Question: I am trying to write Kafka producer and consumer code in Java using Eclipse.
I am have downloaded the Kafka jar file and loaded as external Jar file. And it solved the dependency problem.
However, there is always a unresolved error and the message looks like below:
'''
Multiple markers at this line
- The type scala.Product cannot be resolved. It is indirectly referenced from required .class files
- The type scala.Serializable cannot be resolved. It is indirectly referenced from required .class
files
'''
I really don't know what is going on and how to fix that error. Thanks.

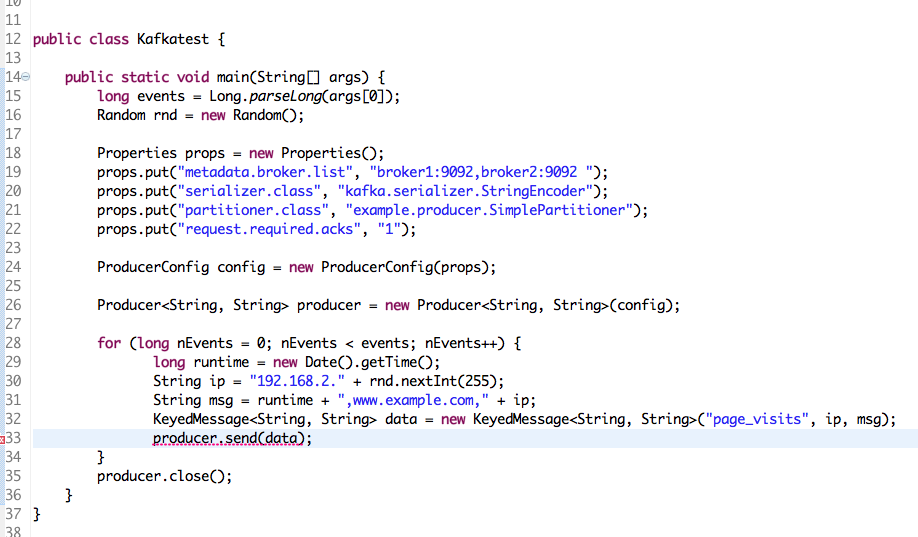
Answer: It appears that you need to have the runtime library in your project's classpath.
If you're using (or some other repository-based build tool--highly recommended), then adding as a dependency should cause it to automatically download the corresponding runtime library and include it on your project's classpath. For example,
'''
<dependency>
<groupId>org.apache.kafka</groupId>
<artifactId>kafka_2.12</artifactId>
<version>1.1.0</version>
</dependency>
'''
will cause to download version 2.12.4 of the runtime library.
Otherwise, you can install Scala (see <URL>